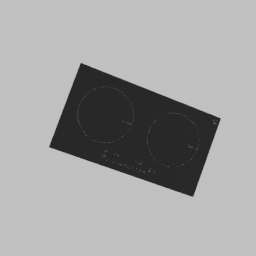
Label: appliances